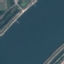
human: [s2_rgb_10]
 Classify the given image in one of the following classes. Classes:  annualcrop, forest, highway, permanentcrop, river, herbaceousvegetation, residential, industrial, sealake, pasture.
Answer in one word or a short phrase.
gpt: River